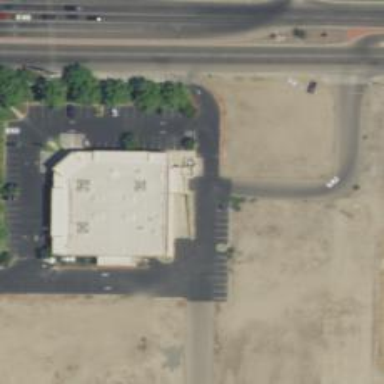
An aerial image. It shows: Retail building.